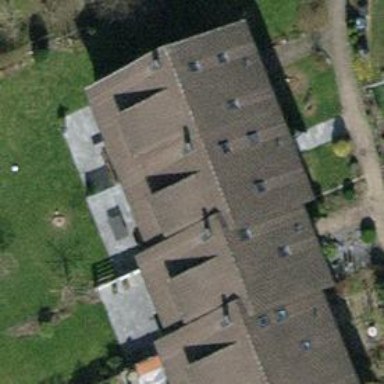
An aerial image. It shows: Simple house.